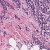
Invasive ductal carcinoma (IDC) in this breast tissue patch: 1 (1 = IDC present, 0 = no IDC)